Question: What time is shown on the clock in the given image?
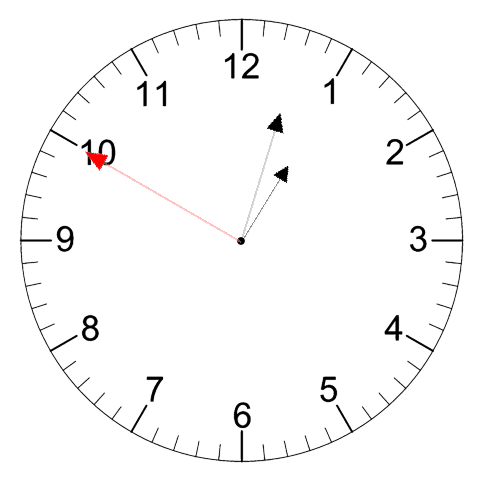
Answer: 01:02:50